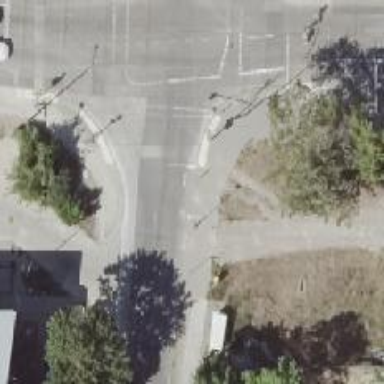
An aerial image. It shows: Residential road with concrete surface. There are separate sidewalks on both sides.